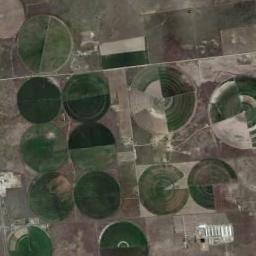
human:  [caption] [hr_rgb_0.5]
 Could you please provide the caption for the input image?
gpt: Many neatly arranged circular farmland mixed with green and tan .

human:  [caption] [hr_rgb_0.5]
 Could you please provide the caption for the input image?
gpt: Some green circle farmland are in the bare land .

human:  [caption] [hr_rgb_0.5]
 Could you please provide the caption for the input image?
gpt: Several green circular or fan-shaped farmlands with different radii and radians are surrounded by wasteland and some roads go through the wasteland .

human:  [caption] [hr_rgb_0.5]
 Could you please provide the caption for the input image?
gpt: The round farmland is large .

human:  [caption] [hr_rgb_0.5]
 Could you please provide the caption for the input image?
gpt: There are many cultivated circular farmlands of different sizes .